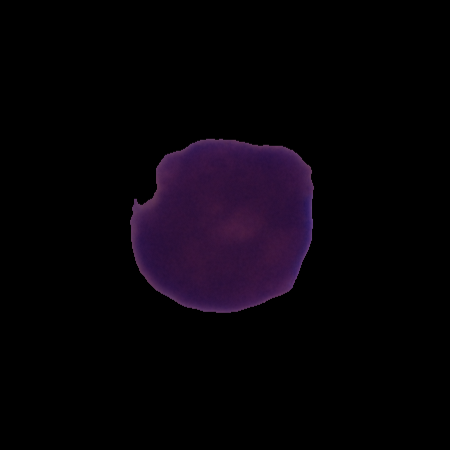
Label: cancer